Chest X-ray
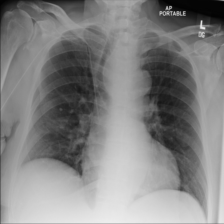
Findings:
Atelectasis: negative
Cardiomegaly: negative
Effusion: negative
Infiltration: negative
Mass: negative
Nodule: negative
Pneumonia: negative
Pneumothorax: negative
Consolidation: negative
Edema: negative
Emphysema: negative
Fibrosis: negative
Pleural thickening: negative
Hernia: negative